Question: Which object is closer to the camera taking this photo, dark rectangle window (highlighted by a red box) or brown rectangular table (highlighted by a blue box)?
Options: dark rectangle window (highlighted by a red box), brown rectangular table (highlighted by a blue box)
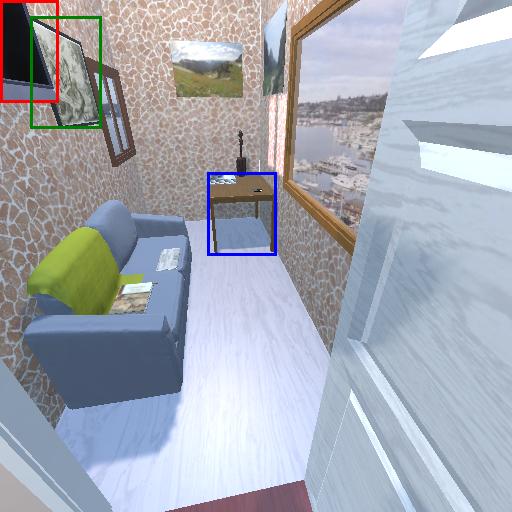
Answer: dark rectangle window (highlighted by a red box)